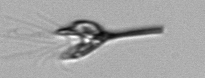
Label: Pyramimonas_longicauda